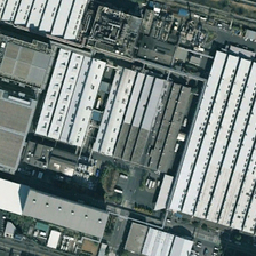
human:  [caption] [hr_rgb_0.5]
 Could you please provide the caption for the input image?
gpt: a large number of green plants are planted near the factory.

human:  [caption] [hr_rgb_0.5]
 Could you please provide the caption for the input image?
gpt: A large number of green plants are planted in factories

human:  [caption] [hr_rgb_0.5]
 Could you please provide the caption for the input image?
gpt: A lot of green plants are planted near the factory.

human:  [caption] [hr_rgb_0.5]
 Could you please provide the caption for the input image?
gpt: Many green plants are planted near the factory.

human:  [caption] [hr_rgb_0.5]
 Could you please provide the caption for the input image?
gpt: A large number of green plants are planted in the factory